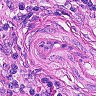
Metastatic tissue present: no